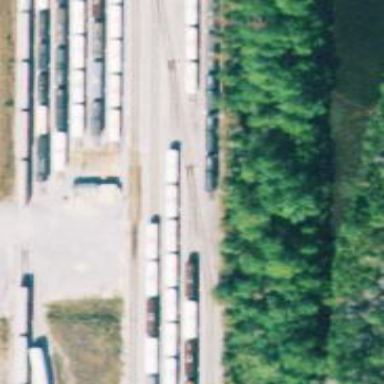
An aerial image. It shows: Railway spur service.